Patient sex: M
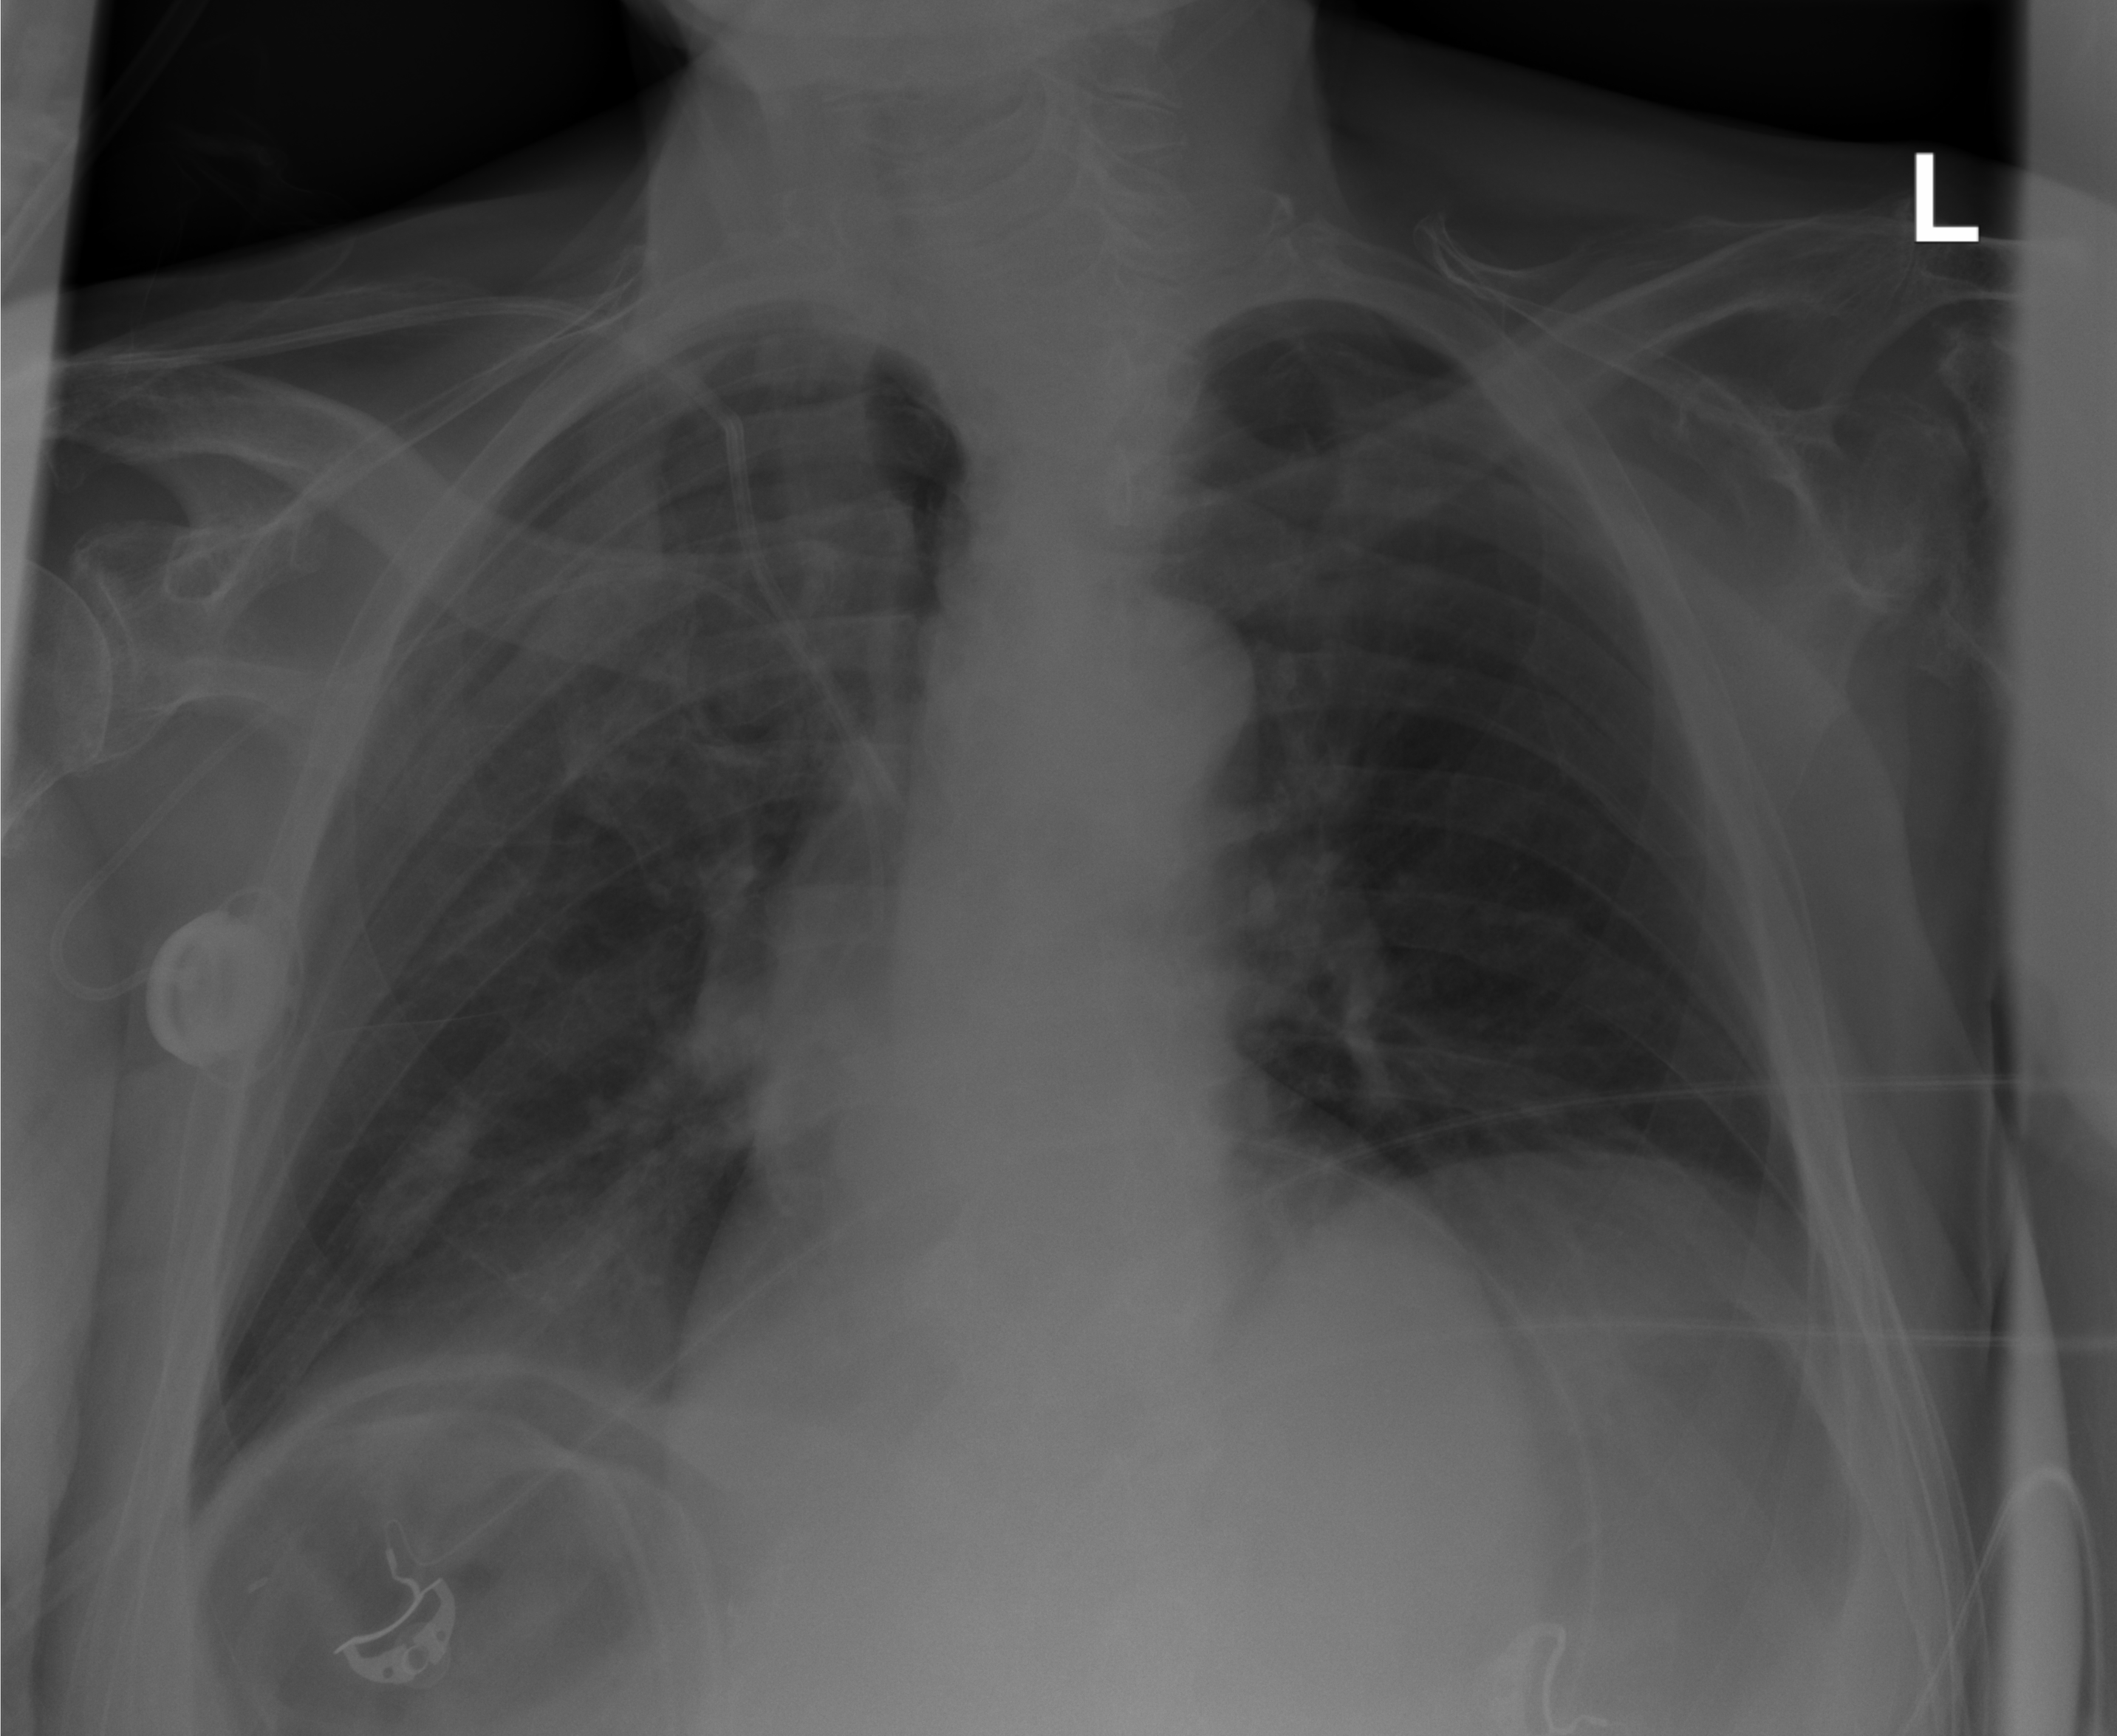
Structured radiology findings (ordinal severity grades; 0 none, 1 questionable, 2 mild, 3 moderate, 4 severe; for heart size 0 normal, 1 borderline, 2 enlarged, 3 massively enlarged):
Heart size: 1
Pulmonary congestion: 0
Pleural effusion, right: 0
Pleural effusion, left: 0
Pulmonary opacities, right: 0
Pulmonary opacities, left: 0
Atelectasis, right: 2
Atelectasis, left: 0